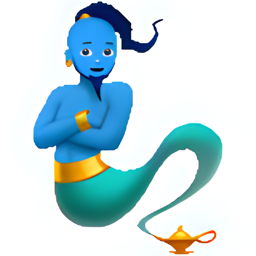
Name: genie
Emoji: 🧞
Group: People & Body
Sub-group: person-fantasy